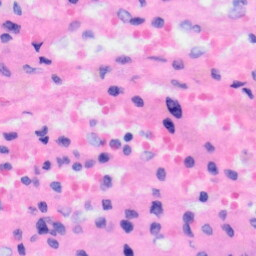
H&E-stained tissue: Liver